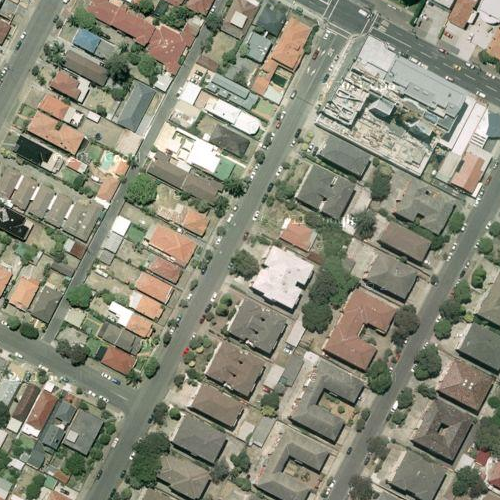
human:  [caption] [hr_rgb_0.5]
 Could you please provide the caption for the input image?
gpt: Many houses arranged in lines with some roads go through this area .

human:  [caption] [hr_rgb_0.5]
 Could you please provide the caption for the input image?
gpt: This is a residential area with lots of houses arranged in lines .

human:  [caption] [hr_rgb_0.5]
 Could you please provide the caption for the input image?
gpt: A residential area with many houses arranged in lines and some roads go across this area .

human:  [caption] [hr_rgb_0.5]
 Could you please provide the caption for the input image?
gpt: A dense residential area with lots of houses arranged in lines while some roads go across .

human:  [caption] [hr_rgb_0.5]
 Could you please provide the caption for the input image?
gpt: Lots of houses with lots of houses arranged in lines and some roads go across this area .